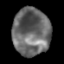
Tissue: lung
Cell type: Others
Senescence score: 0.2231
Nuclear area (px): 1740
Mean DAPI intensity: 105.52